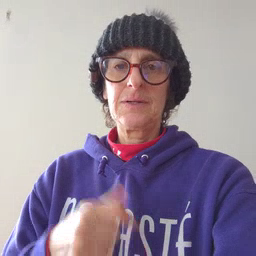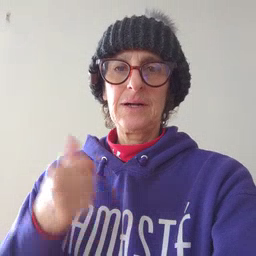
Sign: down